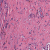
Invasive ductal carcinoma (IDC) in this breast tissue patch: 0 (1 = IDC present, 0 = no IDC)